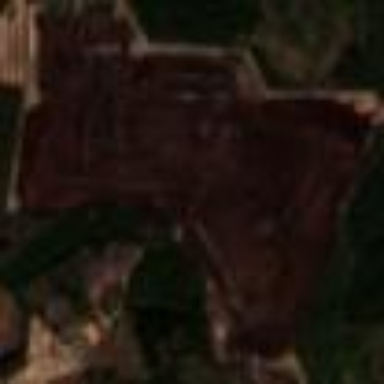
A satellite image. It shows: Bog wetland located within quarry area.